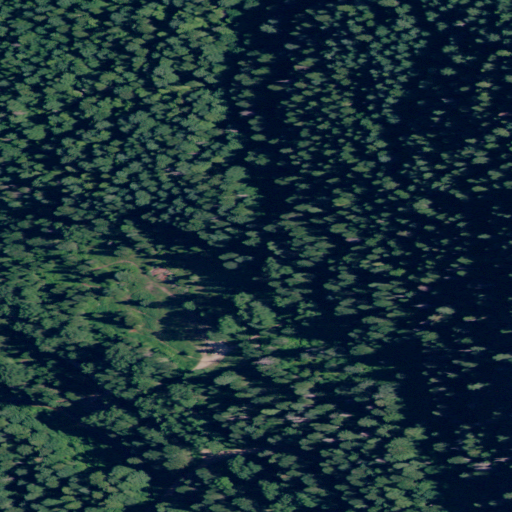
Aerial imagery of valley in Idaho named Murray Draw containing evergreen forest and woody wetlands